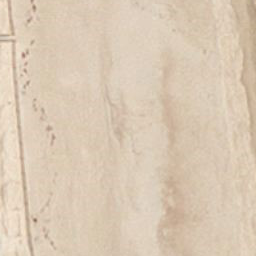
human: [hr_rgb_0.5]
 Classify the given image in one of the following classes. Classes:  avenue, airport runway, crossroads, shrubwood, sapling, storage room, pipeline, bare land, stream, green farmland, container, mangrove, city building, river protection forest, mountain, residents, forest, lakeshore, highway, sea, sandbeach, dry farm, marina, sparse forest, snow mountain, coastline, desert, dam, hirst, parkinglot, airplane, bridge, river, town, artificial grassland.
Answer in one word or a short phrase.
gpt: sandbeach